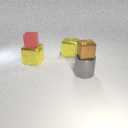
small brown metal cube in front of small red rubber cube